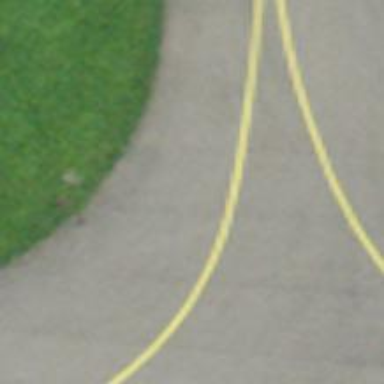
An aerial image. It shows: View of taxiway at the airport.